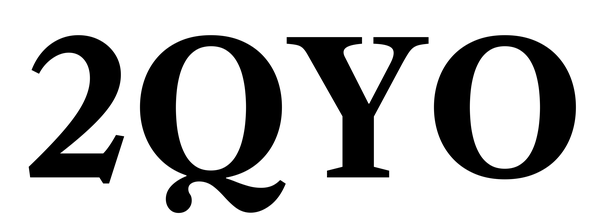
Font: LibreCaslonText_Bold